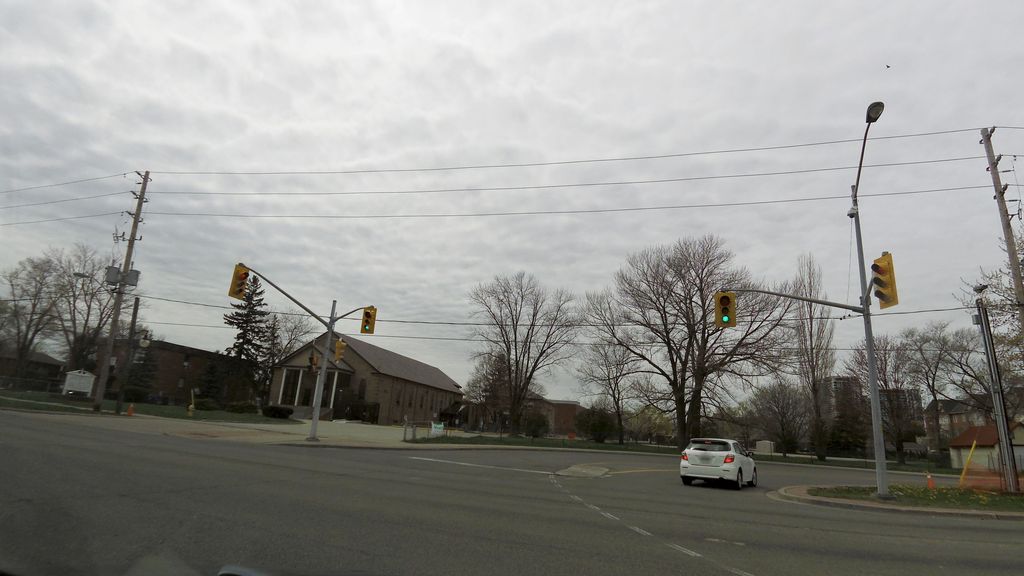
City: toronto